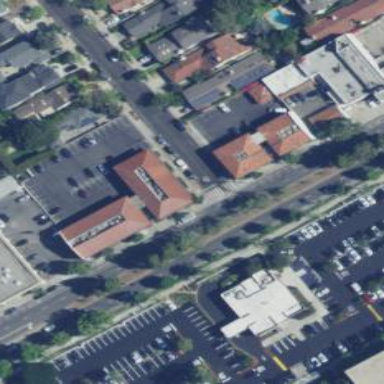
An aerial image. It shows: Commercial building.